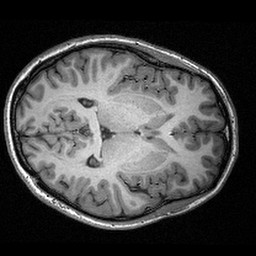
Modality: T1w
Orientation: axial
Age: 21
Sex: female
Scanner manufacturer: siemens
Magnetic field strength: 3 T
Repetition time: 2.53 s
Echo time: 0.00309 s